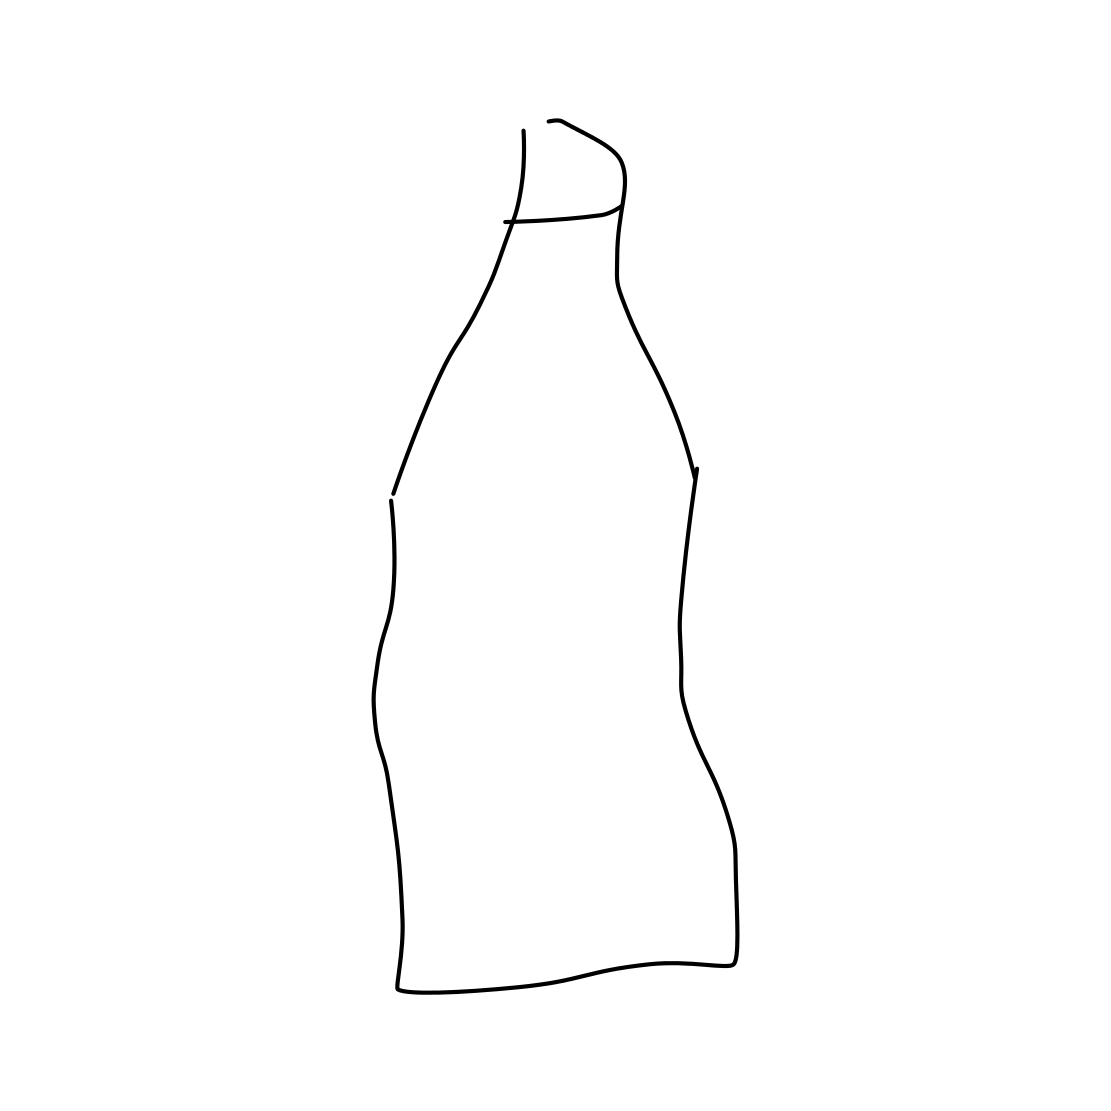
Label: wine-bottle